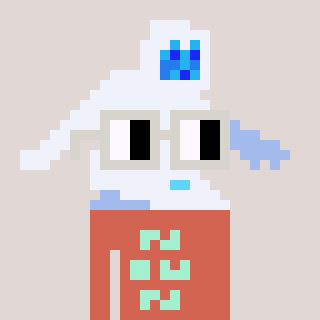
a pixel art character with square light gray glasses, a yeti-shaped head and a peachy-colored body on a warm background